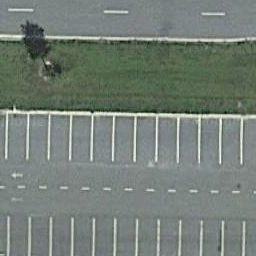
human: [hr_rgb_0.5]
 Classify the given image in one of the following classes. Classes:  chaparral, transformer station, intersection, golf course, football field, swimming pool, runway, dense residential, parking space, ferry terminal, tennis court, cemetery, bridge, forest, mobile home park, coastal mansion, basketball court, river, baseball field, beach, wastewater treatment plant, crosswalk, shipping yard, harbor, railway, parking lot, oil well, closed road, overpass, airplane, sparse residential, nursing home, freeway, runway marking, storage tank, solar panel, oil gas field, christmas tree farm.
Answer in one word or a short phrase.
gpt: parking space